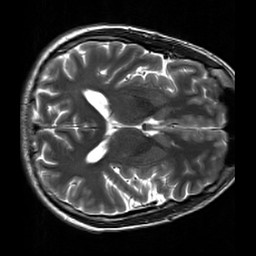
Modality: T2w
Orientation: axial
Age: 30
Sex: male
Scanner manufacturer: siemens
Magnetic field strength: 3 T
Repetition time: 7 s
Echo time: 0.09 s